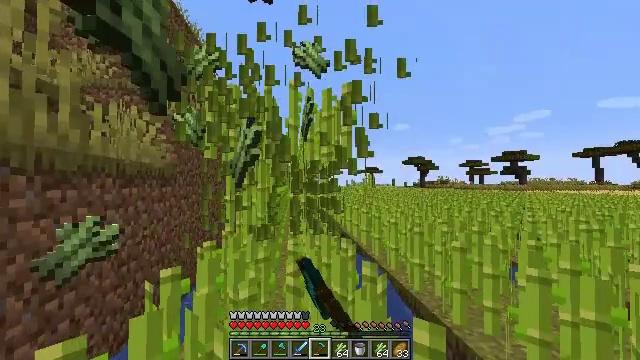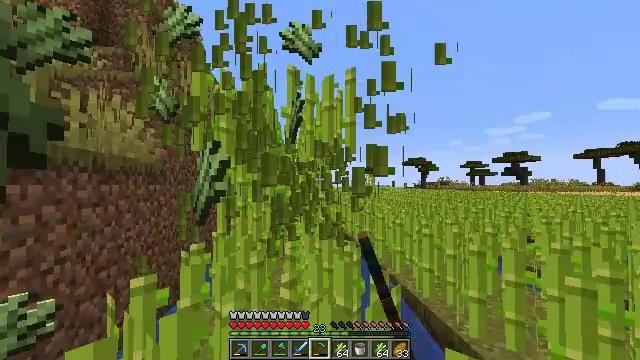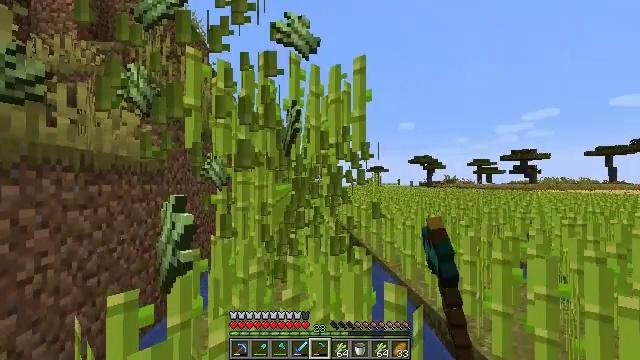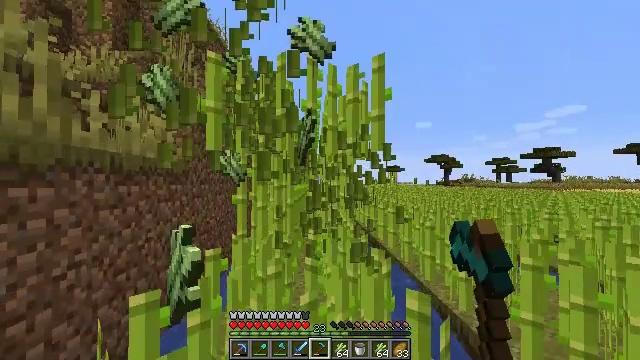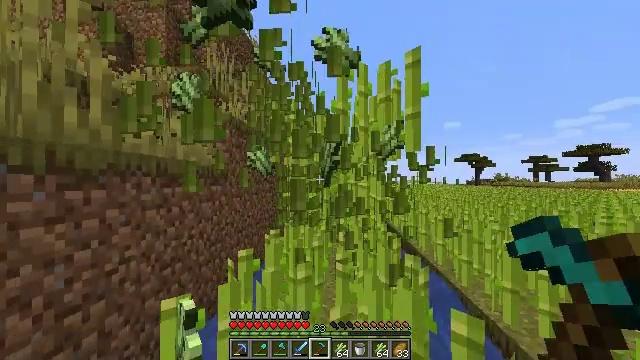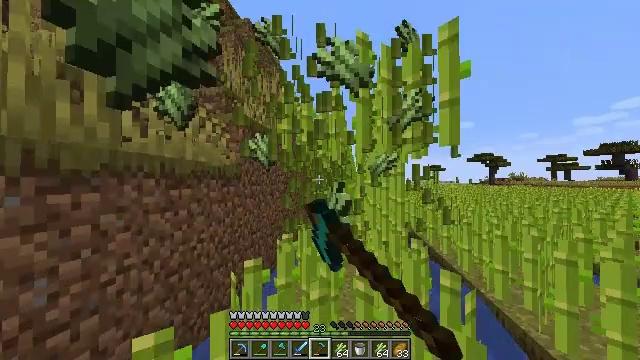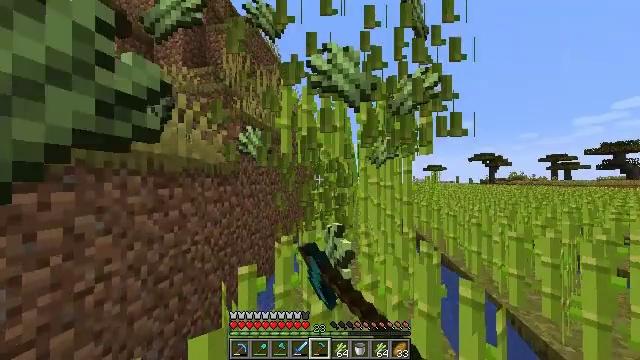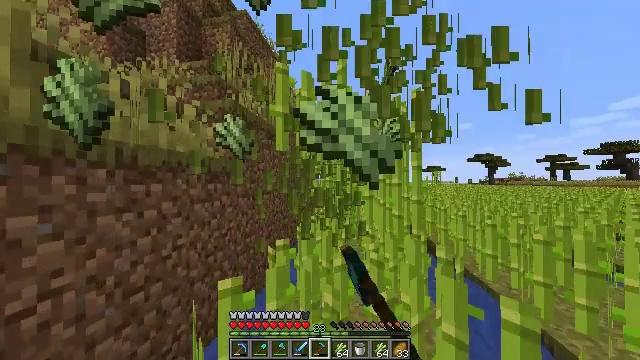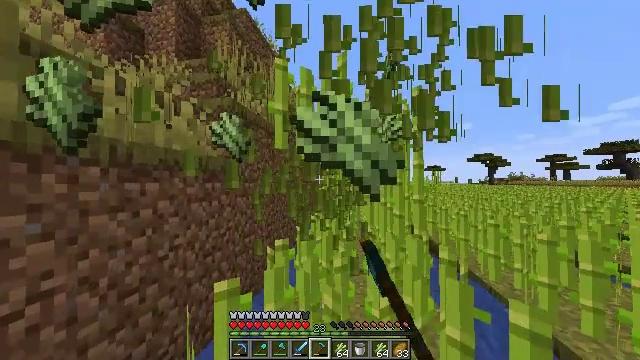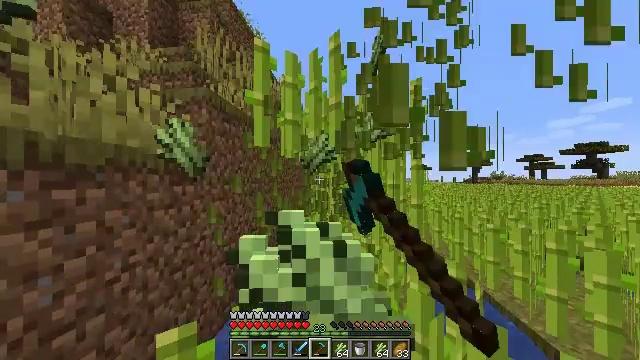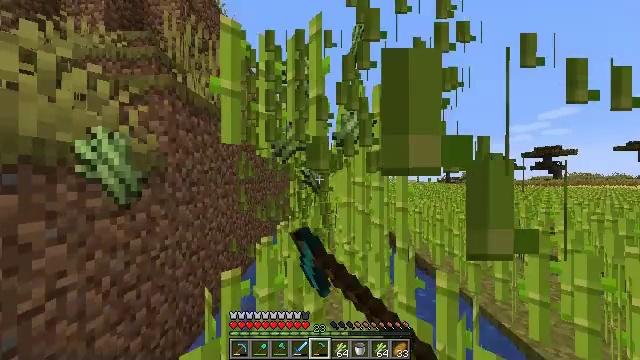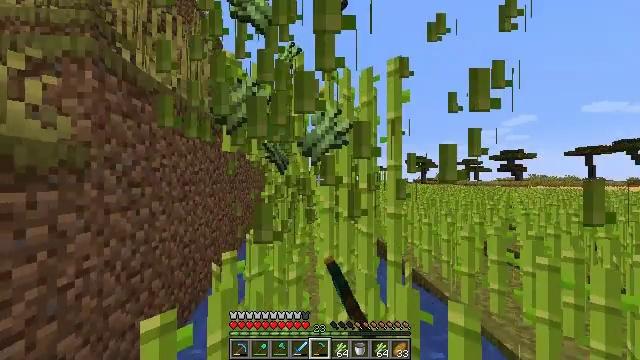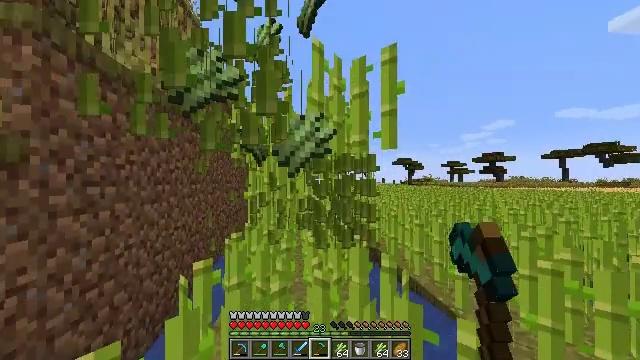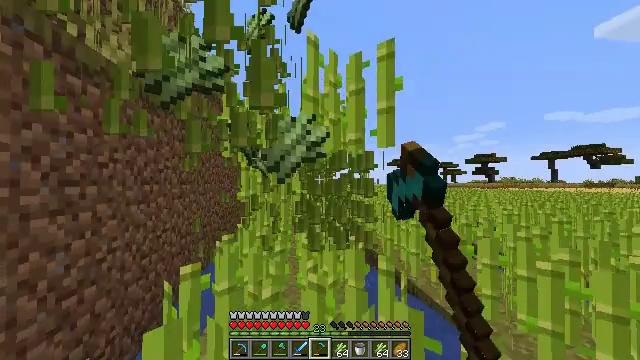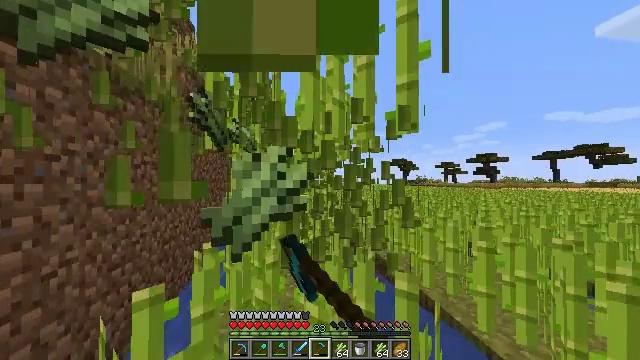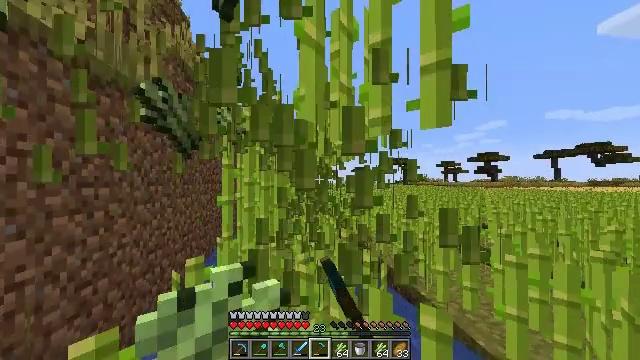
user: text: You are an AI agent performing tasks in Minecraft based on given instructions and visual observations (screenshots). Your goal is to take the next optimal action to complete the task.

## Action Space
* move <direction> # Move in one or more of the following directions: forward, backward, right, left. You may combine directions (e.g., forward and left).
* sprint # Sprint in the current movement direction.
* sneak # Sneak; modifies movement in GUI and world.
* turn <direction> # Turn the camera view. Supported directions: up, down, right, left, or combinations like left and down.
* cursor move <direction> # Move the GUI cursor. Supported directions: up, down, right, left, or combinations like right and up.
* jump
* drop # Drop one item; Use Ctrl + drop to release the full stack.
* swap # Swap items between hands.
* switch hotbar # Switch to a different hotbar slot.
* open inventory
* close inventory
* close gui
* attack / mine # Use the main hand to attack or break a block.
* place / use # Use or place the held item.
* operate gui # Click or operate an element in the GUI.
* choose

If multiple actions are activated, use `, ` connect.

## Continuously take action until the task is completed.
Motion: motion action
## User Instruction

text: Collect sugar cane near water sources.
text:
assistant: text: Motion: move forward, attack / mine
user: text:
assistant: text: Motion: move forward, sprint, turn left, attack / mine
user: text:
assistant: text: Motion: move forward, sprint, turn left, attack / mine
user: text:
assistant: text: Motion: move forward, sprint, turn left, attack / mine
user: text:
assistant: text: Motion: move forward, sprint, turn left, attack / mine
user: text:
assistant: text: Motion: move forward, sprint, attack / mine
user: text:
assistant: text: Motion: move forward, sprint, attack / mine
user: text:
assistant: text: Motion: move forward, sprint, attack / mine
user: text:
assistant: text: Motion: move forward, sprint, turn right, attack / mine
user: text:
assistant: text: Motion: move forward, sprint, turn right, attack / mine
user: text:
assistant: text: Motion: move forward, sprint, turn right, attack / mine
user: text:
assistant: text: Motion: move forward, sprint, turn right, attack / mine
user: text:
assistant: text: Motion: move forward, sprint, turn right, attack / mine
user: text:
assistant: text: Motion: move forward, sprint, attack / mine
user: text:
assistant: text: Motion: move forward, sprint, attack / mine
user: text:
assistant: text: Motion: move forward, sprint, turn left, attack / mine
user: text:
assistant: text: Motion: move forward, sprint, turn left, attack / mine
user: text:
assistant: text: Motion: move forward, sprint, turn left, attack / mine
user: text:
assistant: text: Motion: move forward, sprint, attack / mine
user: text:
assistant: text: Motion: move forward, sprint, attack / mine
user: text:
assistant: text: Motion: move forward, sprint, turn right, attack / mine
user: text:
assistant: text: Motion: move forward, sprint, turn right, attack / mine
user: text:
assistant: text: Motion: move forward, sprint, turn right, attack / mine
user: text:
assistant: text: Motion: move forward, sprint, attack / mine
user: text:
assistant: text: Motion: move forward, sprint, attack / mine
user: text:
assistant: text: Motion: move forward, sprint, attack / mine
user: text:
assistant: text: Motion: move forward, sprint, attack / mine
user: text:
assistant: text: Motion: move forward, sprint, turn left, attack / mine
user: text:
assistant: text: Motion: move forward, sprint, turn left, attack / mine
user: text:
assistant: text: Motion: move forward, sprint, turn left, attack / mine